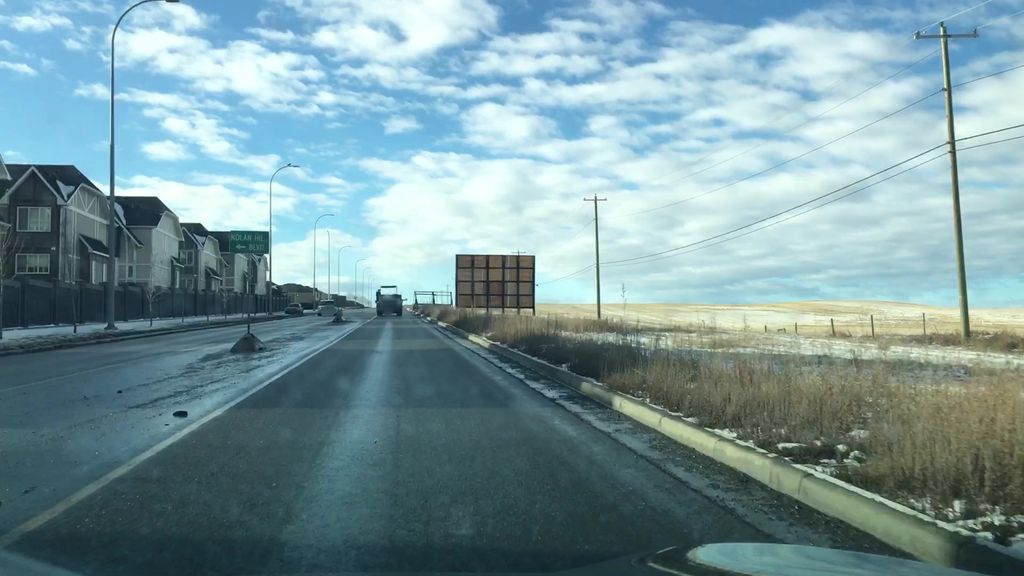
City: calgary